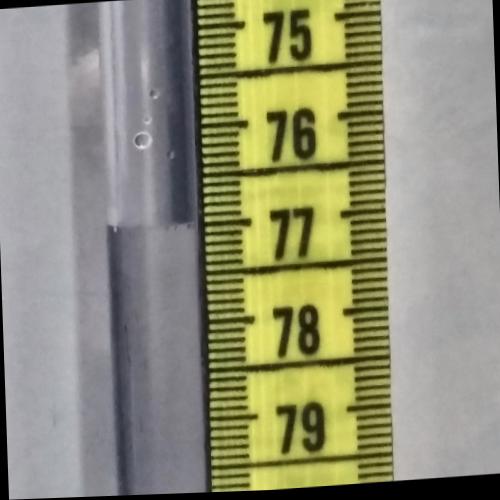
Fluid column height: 77.0 cm